Aerial crown-view tile of a tropical tree (Barro Colorado Island, Panama), acquired 20250414:
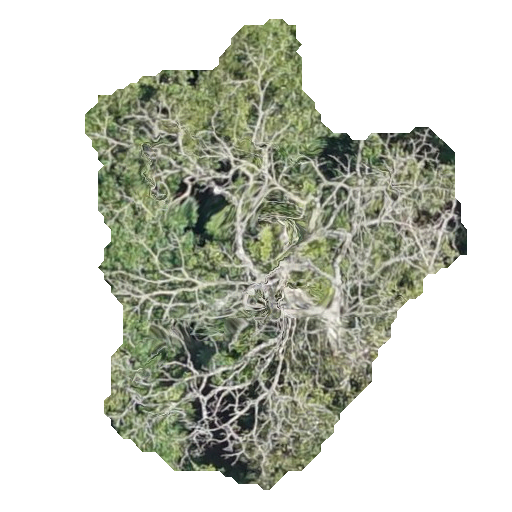
Species: Pseudobombax septenatum
GBIF accepted scientific name: Pseudobombax septenatum
Crown area: 168.603 m²